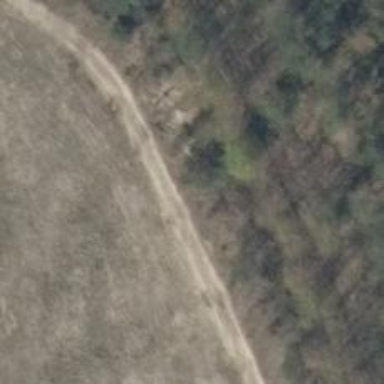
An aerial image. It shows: Abandoned railway.